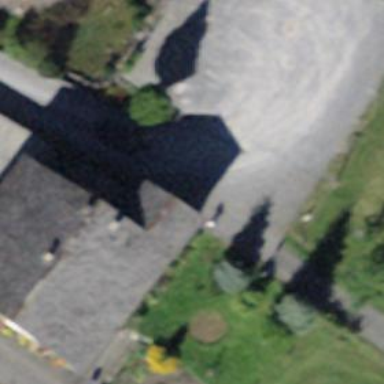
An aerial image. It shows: Detached building.